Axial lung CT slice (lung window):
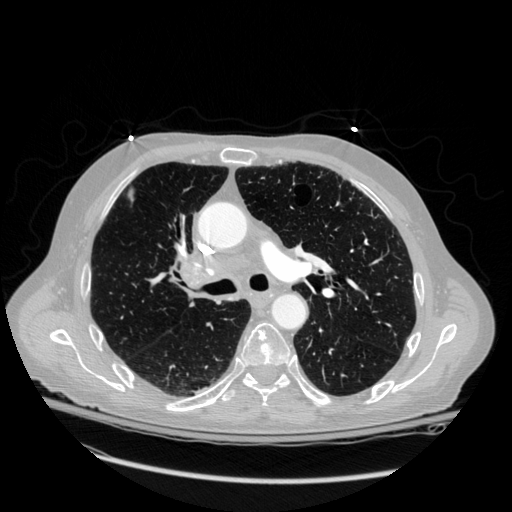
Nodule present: no